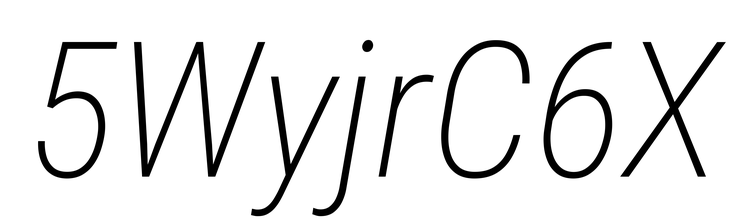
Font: Roboto-Italic_Condensed_ExtraLight_Italic